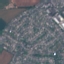
Label: Residential